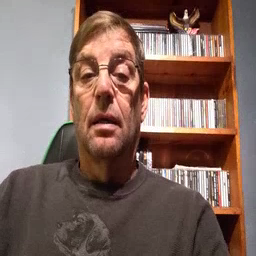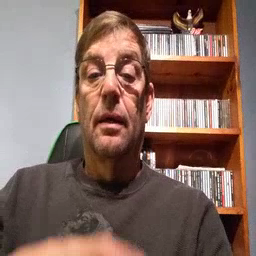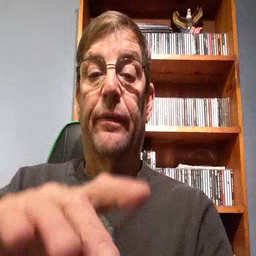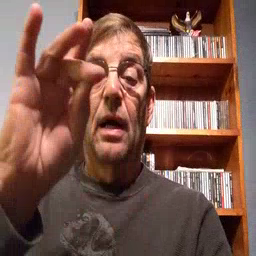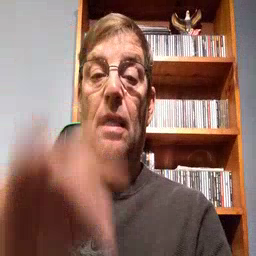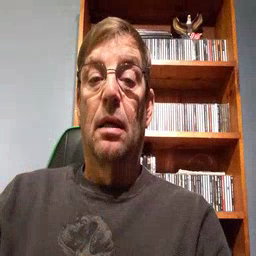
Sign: find